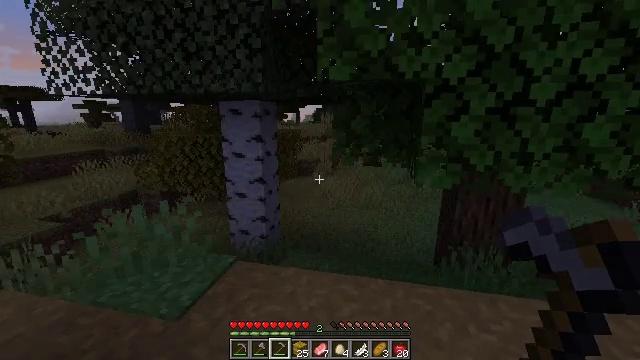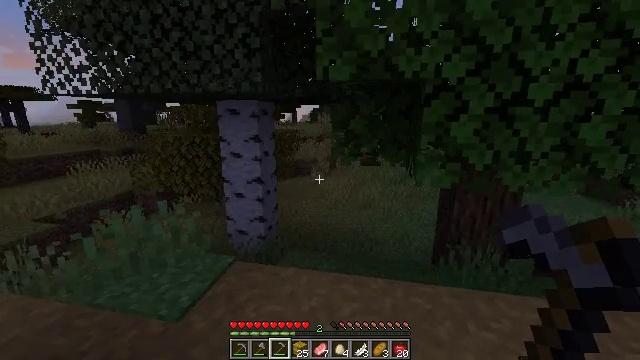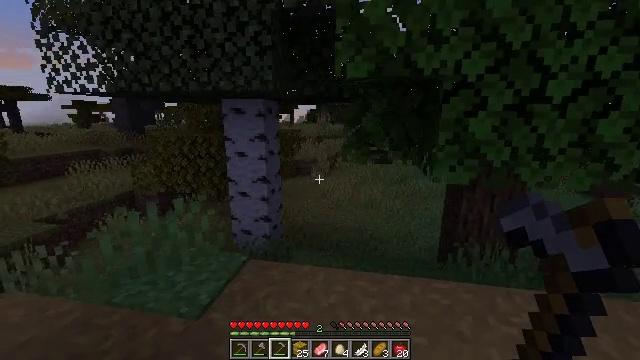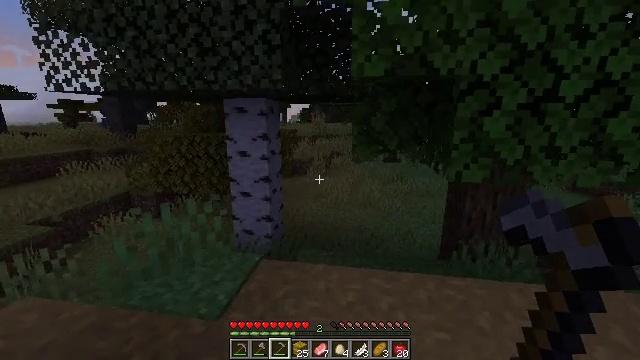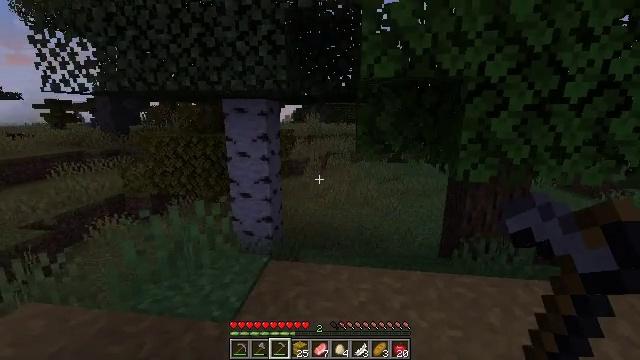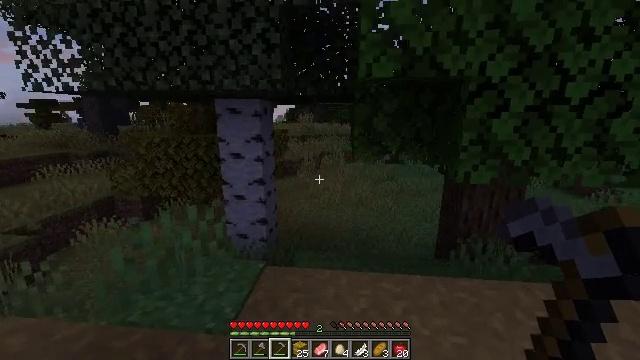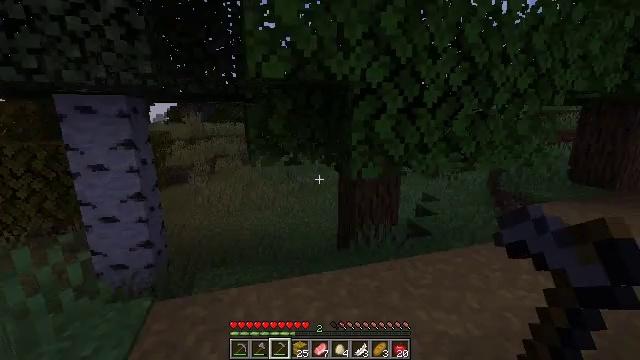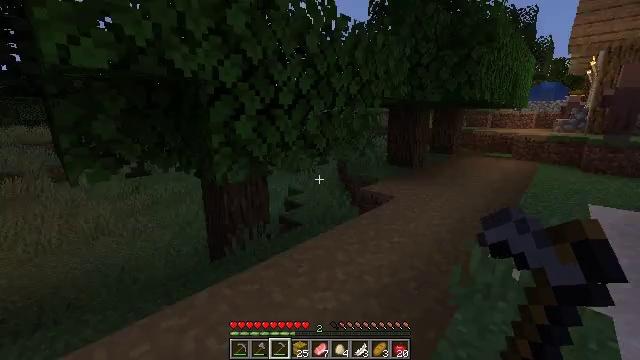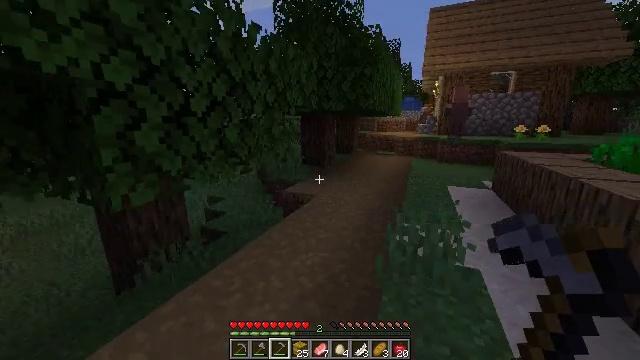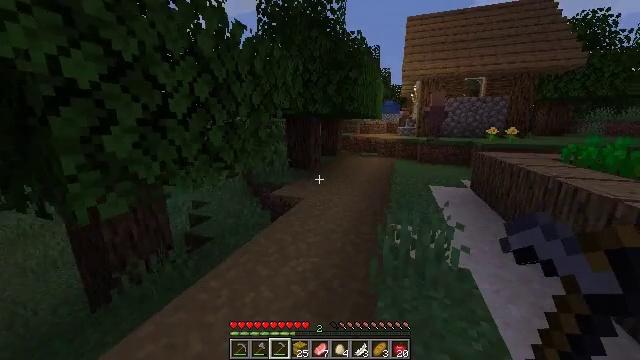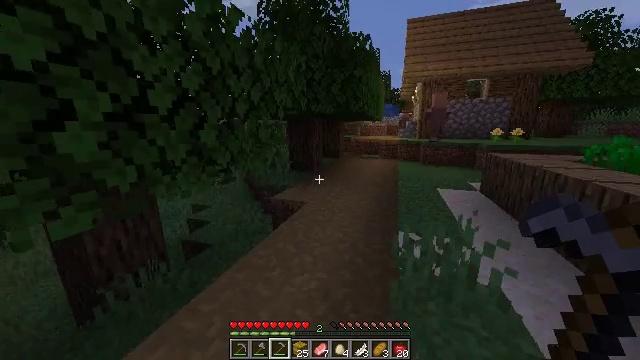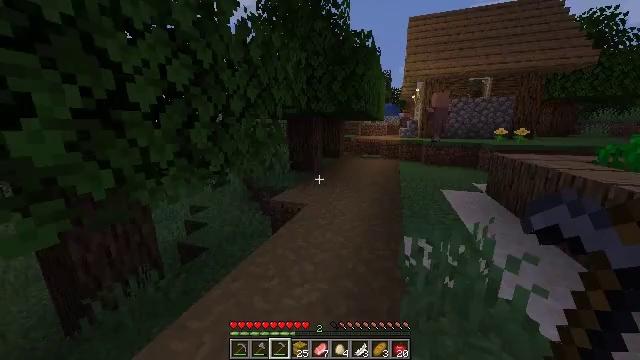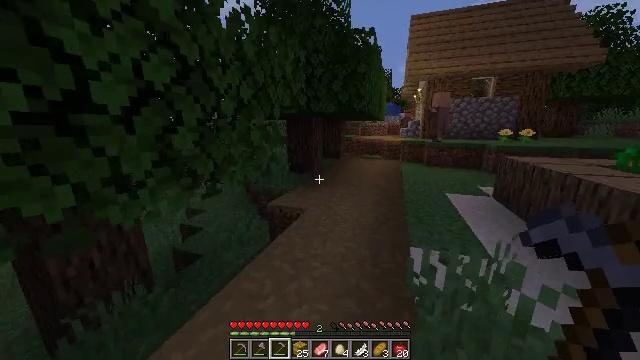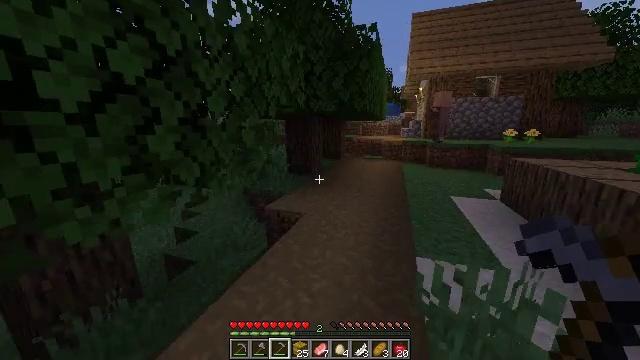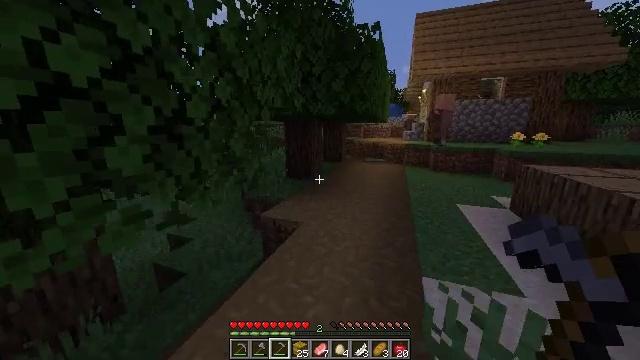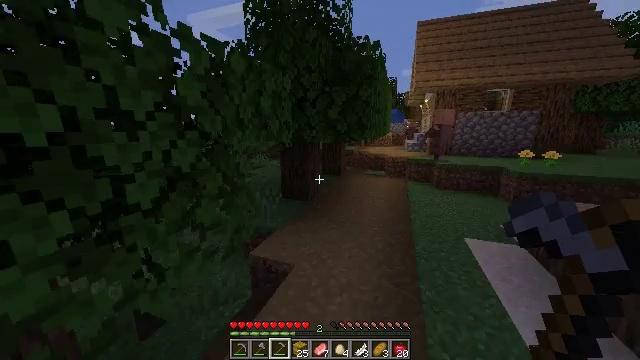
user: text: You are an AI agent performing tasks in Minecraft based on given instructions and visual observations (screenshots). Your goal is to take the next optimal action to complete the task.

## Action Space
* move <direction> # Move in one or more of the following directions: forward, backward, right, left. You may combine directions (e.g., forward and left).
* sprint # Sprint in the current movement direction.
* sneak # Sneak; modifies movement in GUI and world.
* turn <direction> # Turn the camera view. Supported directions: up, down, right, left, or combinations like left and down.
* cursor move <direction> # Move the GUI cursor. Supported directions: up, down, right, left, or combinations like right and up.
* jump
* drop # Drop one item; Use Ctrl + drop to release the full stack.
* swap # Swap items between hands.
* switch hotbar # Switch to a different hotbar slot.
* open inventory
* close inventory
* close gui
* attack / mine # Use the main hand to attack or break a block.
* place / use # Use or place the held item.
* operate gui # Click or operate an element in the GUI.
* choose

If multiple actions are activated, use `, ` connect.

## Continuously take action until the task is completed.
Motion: motion action
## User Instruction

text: Harvest hay blocks from the village.
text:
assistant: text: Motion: move left
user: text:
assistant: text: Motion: move left
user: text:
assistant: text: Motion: turn right
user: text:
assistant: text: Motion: turn right
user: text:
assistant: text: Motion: move forward, turn right
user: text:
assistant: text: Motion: move forward, sprint, turn right
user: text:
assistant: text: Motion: move forward, sprint, turn right
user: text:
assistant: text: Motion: move forward, sprint, turn right
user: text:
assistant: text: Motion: move forward, sprint, turn right
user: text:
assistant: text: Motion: move forward, sprint
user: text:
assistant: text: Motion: move forward, sprint
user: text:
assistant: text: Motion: move forward, sprint
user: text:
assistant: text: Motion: move forward, sprint
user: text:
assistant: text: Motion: move forward and move right, sprint, jump
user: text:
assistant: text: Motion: move forward and move right, sprint, jump
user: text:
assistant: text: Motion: move forward and move right, sprint, jump
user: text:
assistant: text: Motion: move forward and move right, sprint, jump
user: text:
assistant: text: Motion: move forward and move right, sprint, jump
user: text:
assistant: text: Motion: move forward and move right, sprint, jump
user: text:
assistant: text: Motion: move forward and move right, sprint, jump
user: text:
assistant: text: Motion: move forward and move right, sprint, jump
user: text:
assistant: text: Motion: move forward and move right, sprint, jump
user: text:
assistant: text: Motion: move forward and move right, sprint, jump
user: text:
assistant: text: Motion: move forward and move right, sprint, jump
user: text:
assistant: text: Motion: move forward and move right, sprint, turn left, jump
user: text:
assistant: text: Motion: move forward and move right, sprint, turn left, jump
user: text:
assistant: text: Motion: move forward and move right, sprint
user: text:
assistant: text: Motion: move forward and move right, sprint
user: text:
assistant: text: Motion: move forward and move right, sprint
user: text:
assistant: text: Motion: move forward and move right, sprint